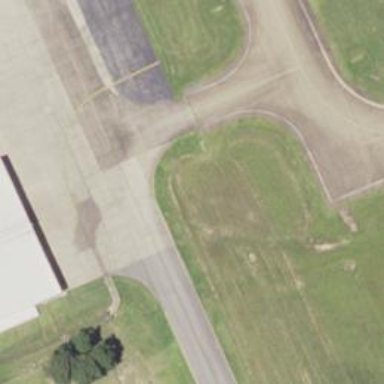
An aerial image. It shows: View of taxiway at the airport.